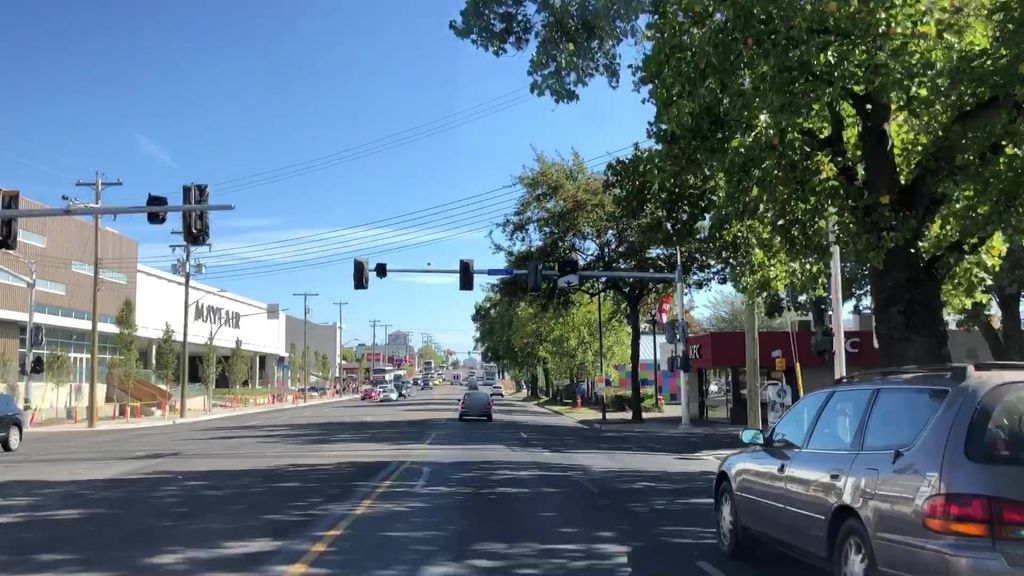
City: victoria